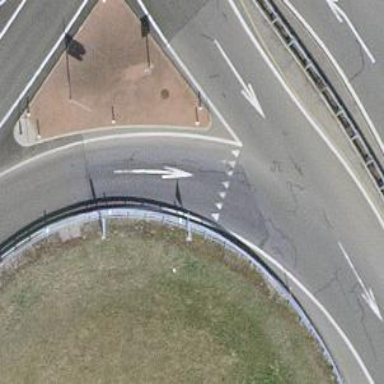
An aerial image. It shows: Road with "give way" sign.